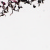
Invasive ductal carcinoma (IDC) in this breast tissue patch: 0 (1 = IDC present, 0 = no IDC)